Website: apple
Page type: payment
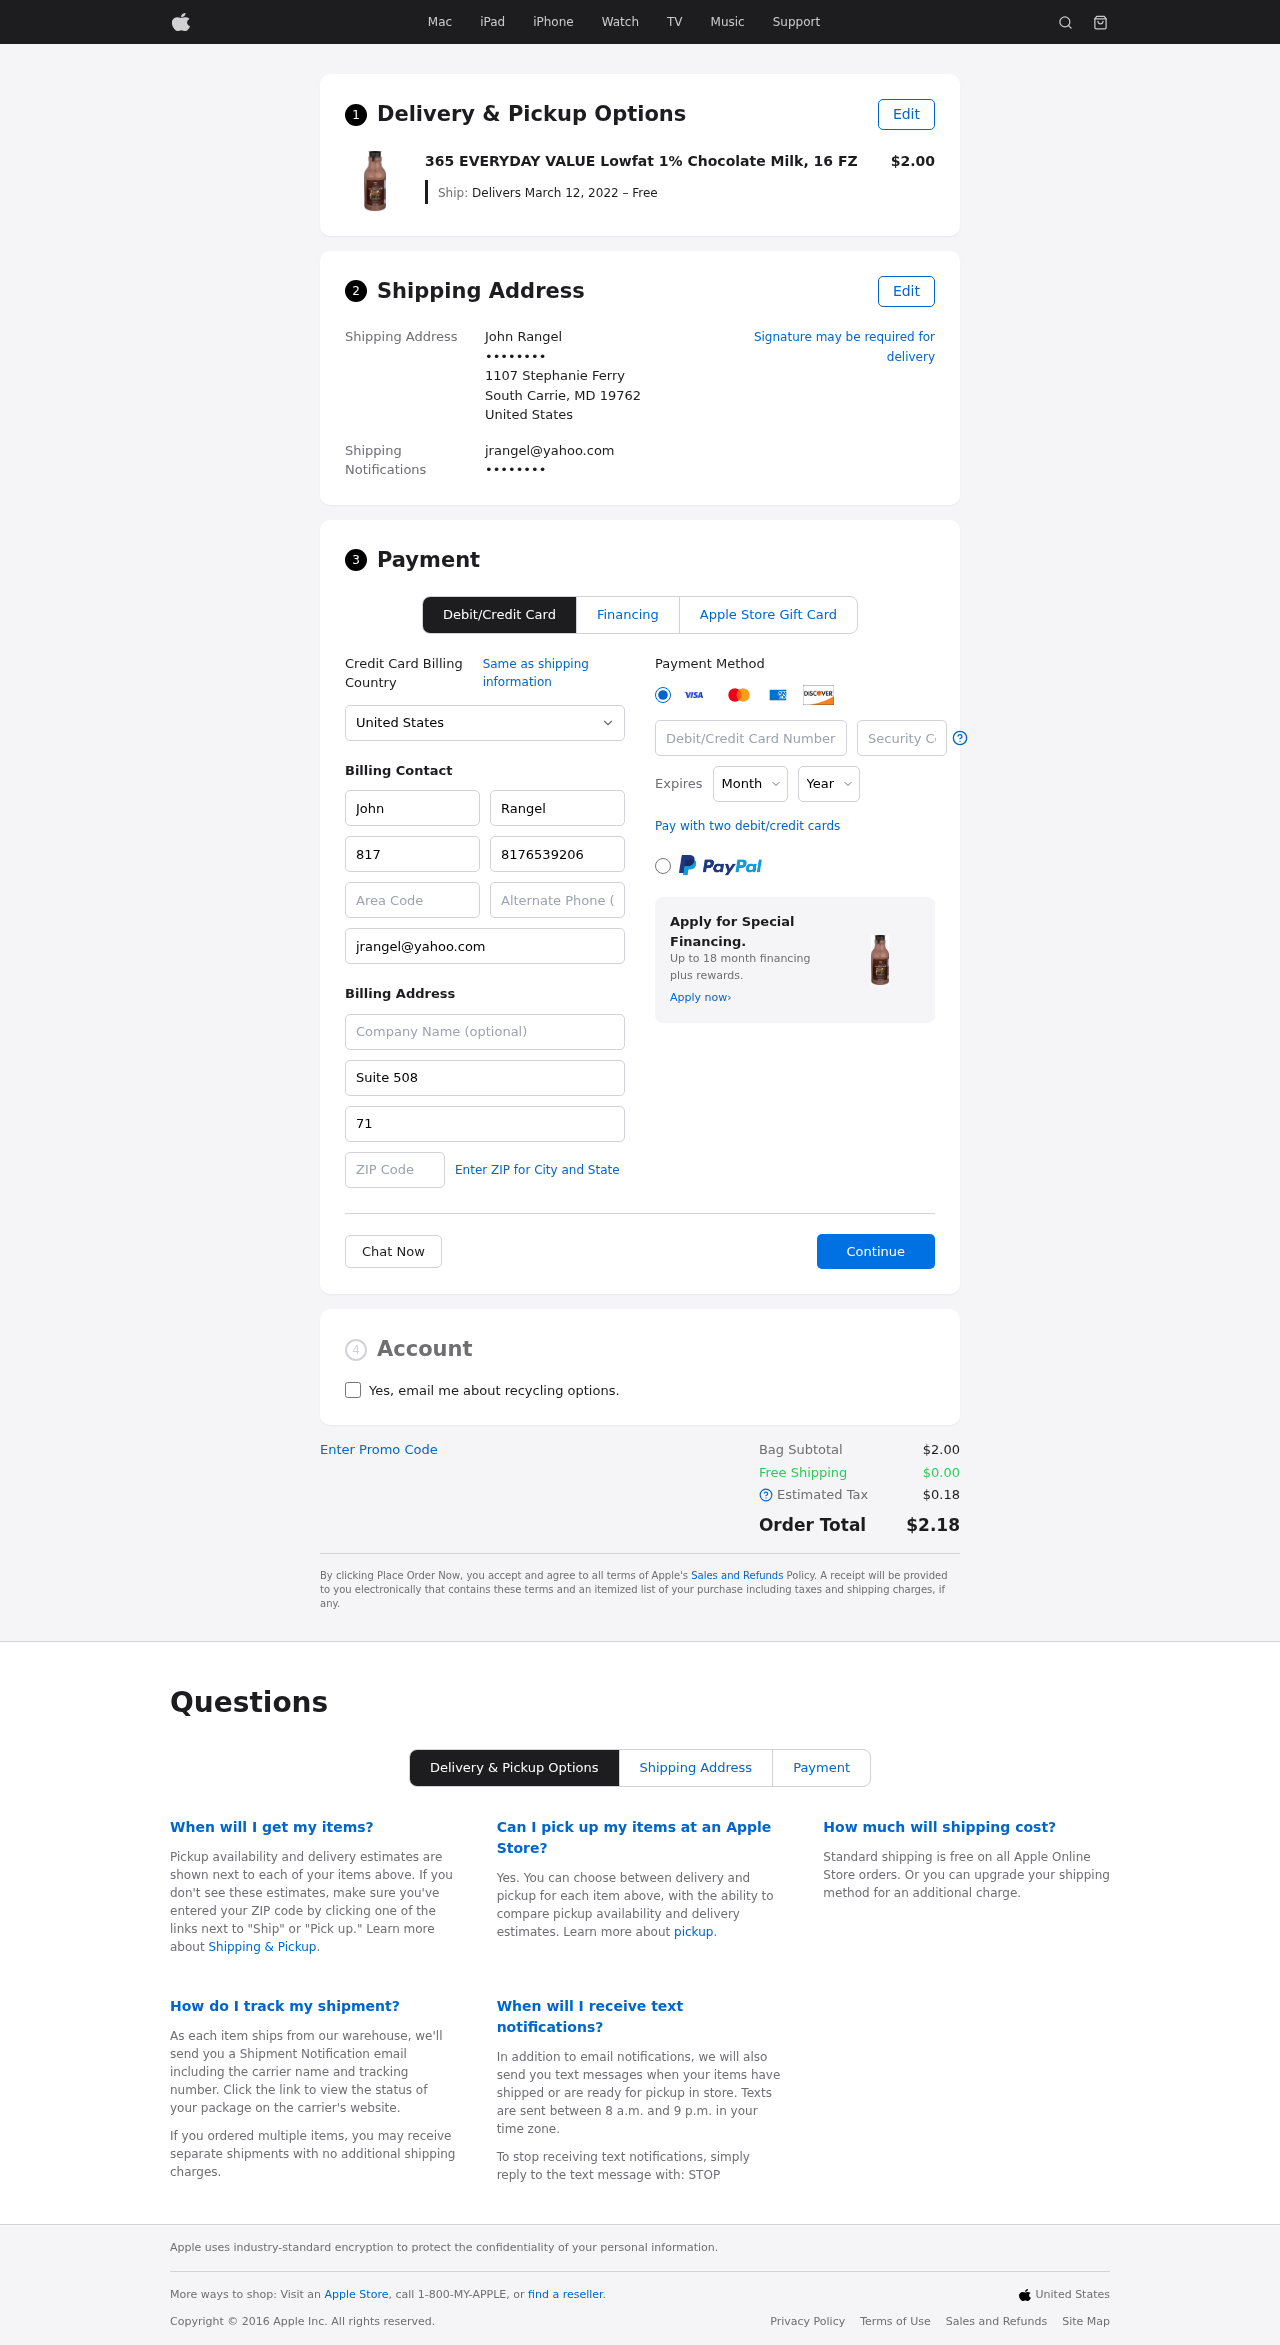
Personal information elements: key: PII_CARD_CVV
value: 579
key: PII_CARD_EXPIRY_MONTH
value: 06
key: PII_CARD_EXPIRY_YEAR
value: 28
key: PII_CARD_NUMBER
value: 4500 5528 8823 1559
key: PII_CITY_STATE_ZIP
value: South Carrie, MD 19762
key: PII_COUNTRY
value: United States
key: PII_EMAIL
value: jrangel@yahoo.com
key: PII_EMAIL2
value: jrangel@yahoo.com
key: PII_FIRSTNAME
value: John
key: PII_FULLNAME
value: John Rangel
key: PII_LASTNAME
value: Rangel
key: PII_PHONE3
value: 8176539206
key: PII_PHONE_AREA
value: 817
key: PII_POSTCODE2
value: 33706
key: PII_SECURITY_CODE
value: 7174
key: PII_STREET
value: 1107 Stephanie Ferry
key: PII_STREET2
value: Suite 508
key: PII_PHONE
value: ••••••••
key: PII_PHONE2
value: ••••••••
Product elements: key: PRODUCT1_NAME
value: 365 EVERYDAY VALUE Lowfat 1% Chocolate Milk, 16 FZ
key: PRODUCT1_PRICE
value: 2
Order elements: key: ORDER_DELIVERY_DATE
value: Delivers March 12, 2022 – Free
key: ORDER_SUBTOTAL
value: $2.00
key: ORDER_SHIPPING_COST
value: $0.00
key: ORDER_TAX
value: $0.18
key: ORDER_TOTAL
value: $2.18